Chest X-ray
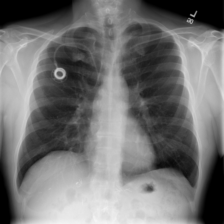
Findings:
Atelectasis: negative
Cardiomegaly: negative
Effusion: negative
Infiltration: negative
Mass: negative
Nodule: negative
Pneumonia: negative
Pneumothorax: negative
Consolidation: negative
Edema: negative
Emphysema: negative
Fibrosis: negative
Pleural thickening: negative
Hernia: negative